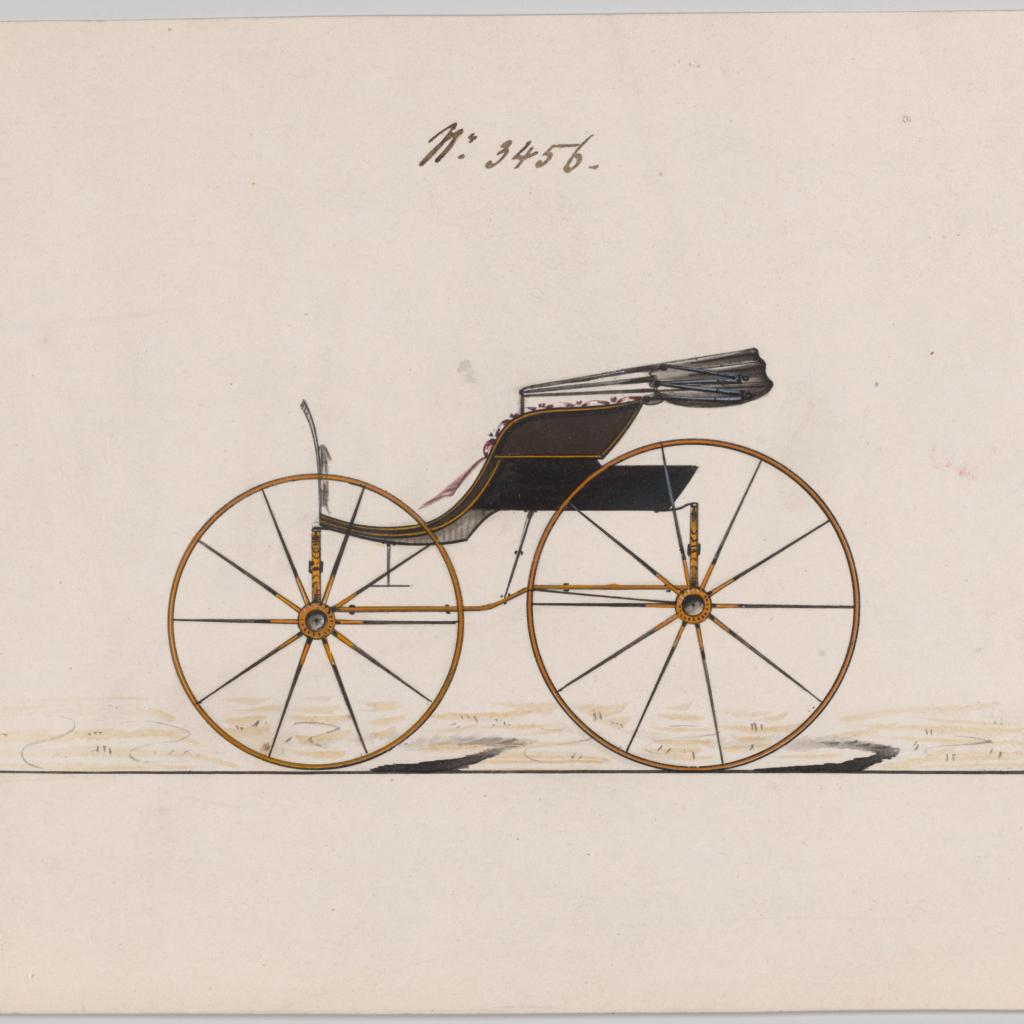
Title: Design for Pony Phaeton, no. 3456
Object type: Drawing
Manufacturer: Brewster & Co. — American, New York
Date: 1878
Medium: Pen and black ink, watercolor and gouache with gum arabic
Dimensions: Sheet: 5 7/8 x 9 in. (14.9 x 22.9 cm)
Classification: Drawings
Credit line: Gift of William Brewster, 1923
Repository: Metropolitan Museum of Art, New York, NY